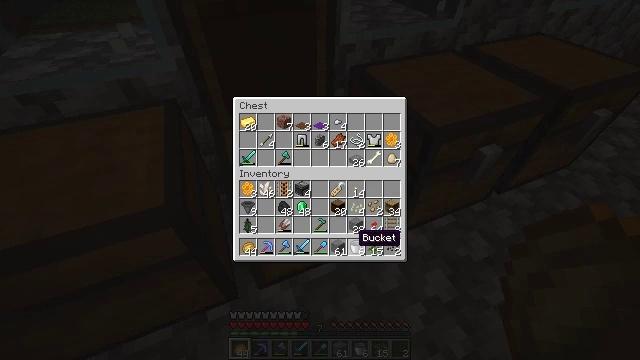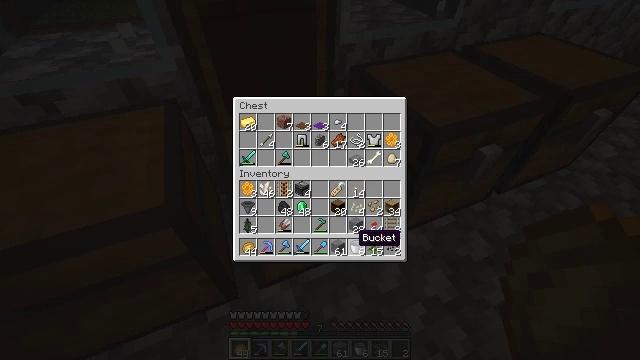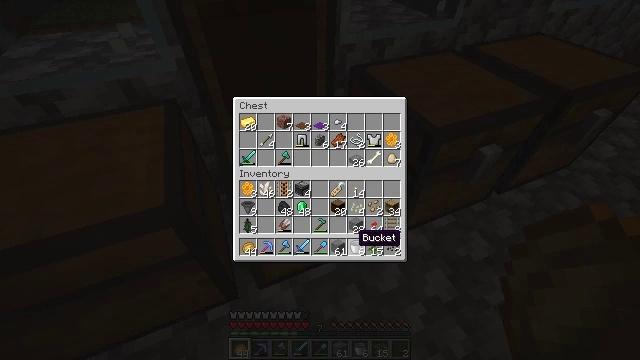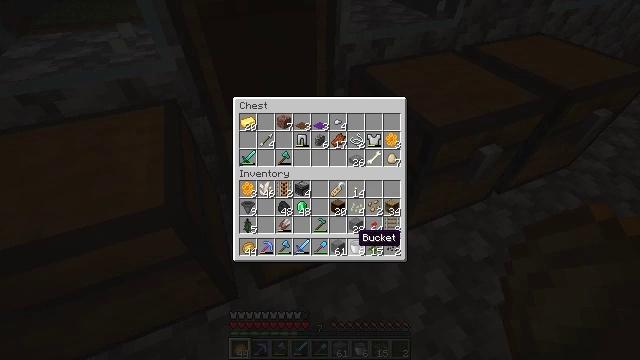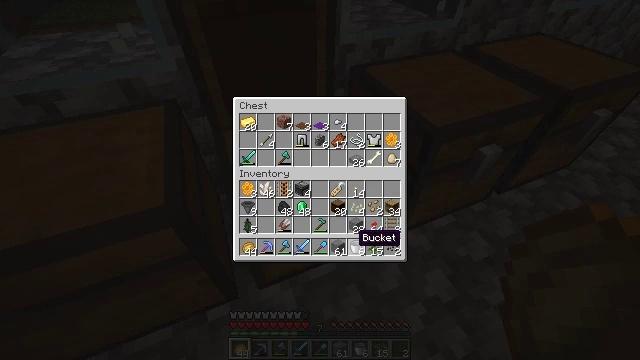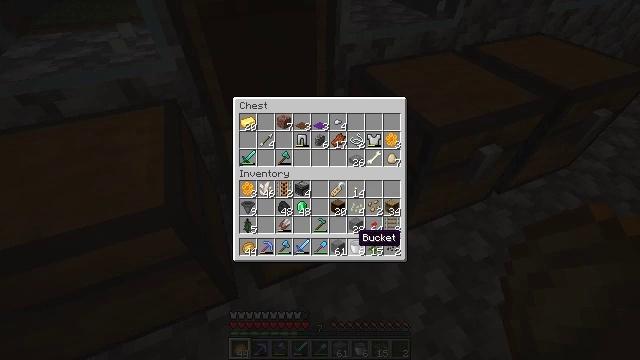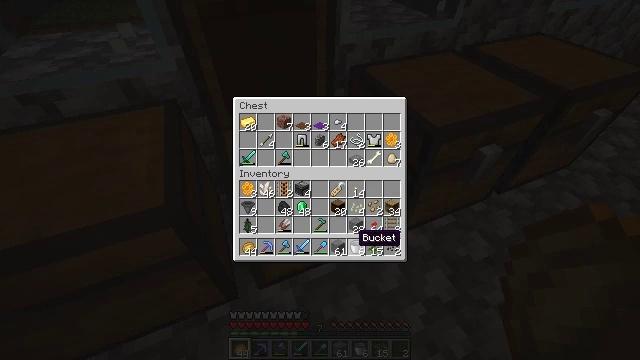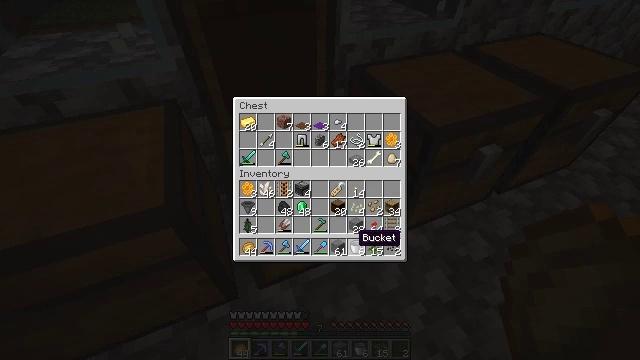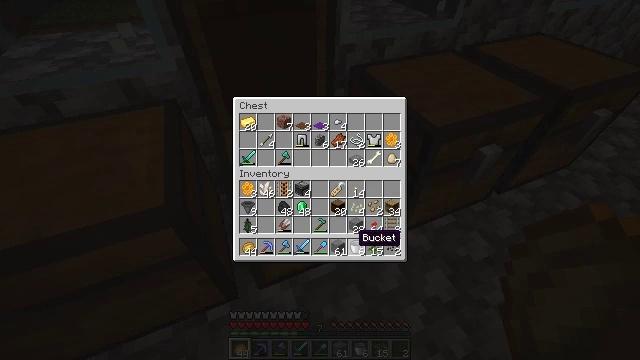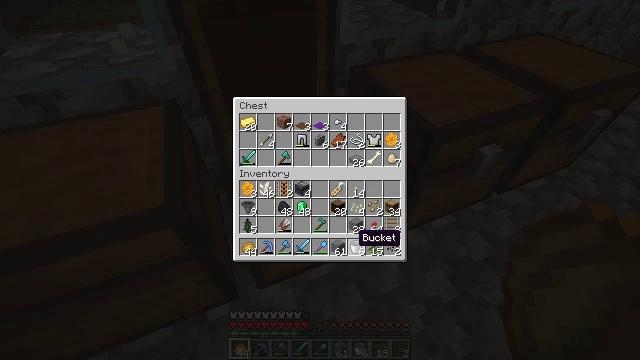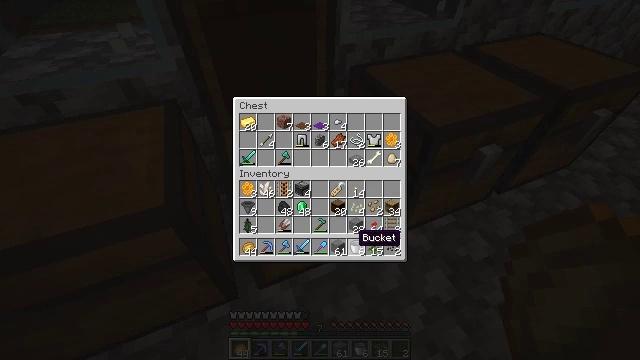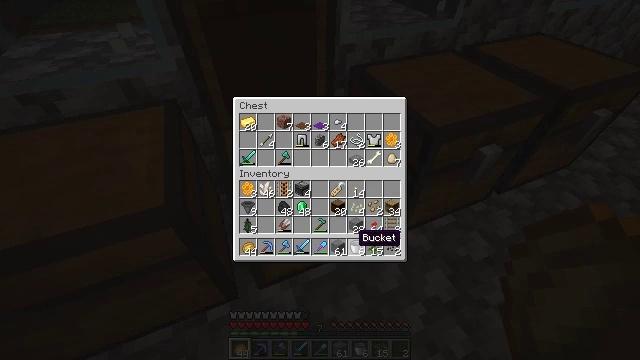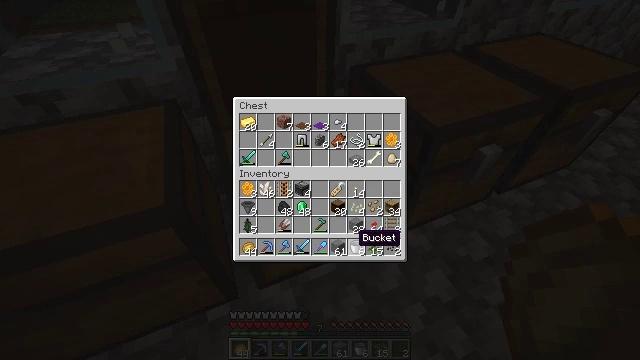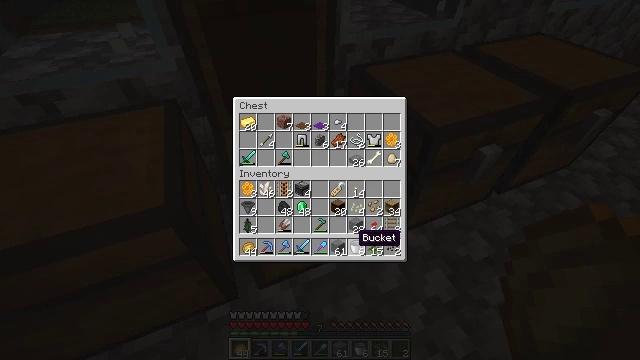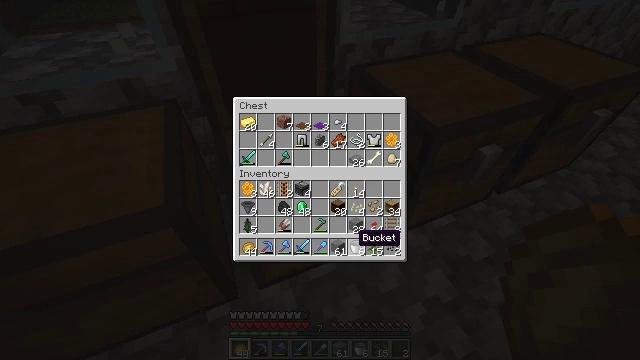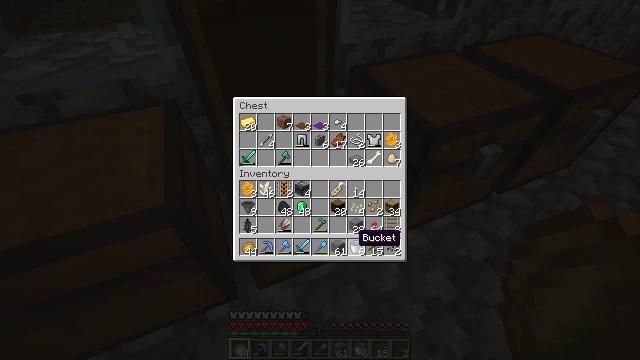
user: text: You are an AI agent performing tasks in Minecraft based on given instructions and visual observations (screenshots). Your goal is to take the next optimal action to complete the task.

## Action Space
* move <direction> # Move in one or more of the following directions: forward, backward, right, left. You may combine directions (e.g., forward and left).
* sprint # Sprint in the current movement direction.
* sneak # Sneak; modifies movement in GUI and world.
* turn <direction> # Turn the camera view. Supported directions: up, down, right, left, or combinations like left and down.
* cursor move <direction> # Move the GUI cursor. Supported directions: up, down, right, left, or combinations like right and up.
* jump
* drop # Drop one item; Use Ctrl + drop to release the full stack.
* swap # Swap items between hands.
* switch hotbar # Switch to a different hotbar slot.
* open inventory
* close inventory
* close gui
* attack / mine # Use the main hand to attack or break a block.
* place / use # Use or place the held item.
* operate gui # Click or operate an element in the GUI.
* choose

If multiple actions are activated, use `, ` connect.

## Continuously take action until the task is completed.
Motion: motion action
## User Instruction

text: Attack the brewing stand to gather it.
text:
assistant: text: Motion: no_op
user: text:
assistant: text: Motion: no_op
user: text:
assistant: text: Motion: no_op
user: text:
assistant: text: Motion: no_op
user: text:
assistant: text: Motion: no_op
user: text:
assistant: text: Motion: no_op
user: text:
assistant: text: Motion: no_op
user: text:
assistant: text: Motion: no_op
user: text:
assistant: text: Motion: no_op
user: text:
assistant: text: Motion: no_op
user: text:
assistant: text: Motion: no_op
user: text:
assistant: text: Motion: no_op
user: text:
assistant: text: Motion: no_op
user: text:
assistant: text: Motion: no_op
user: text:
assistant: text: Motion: no_op
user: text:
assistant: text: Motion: no_op
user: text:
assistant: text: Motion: no_op
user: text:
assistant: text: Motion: no_op
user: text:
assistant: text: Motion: no_op
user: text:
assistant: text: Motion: no_op
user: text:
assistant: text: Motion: no_op
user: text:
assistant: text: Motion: no_op
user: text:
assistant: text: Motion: no_op
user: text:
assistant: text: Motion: no_op
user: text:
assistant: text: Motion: no_op
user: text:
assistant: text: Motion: no_op
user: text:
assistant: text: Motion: no_op
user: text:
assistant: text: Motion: no_op
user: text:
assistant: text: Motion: no_op
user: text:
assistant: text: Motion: no_op